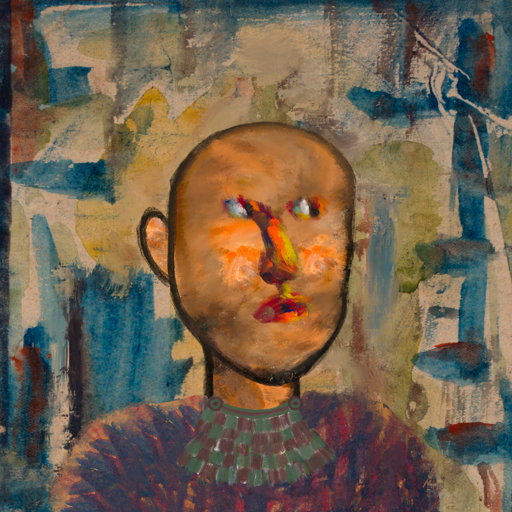
Background: Orphan, Head And Neck Side: Gypsy_Queen, Face Side: An_Impression, Bust: In_The_Sun, Hair Side: Blank, Head Accessory: Blank, Second Necklace: After_Raid, Necklace: Blank, Baby: Blank